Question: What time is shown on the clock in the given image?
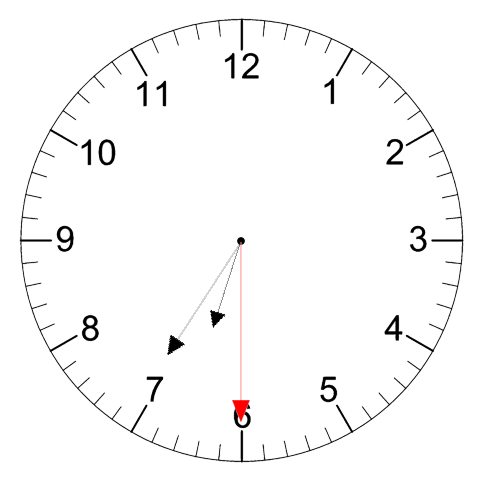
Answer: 06:35:30